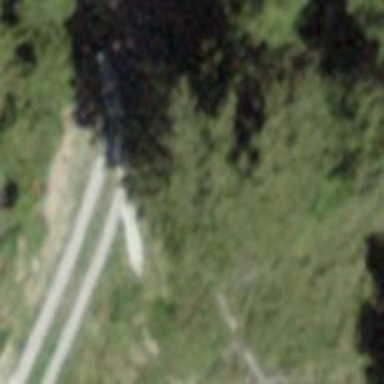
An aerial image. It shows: Downhill track with classic grooming.